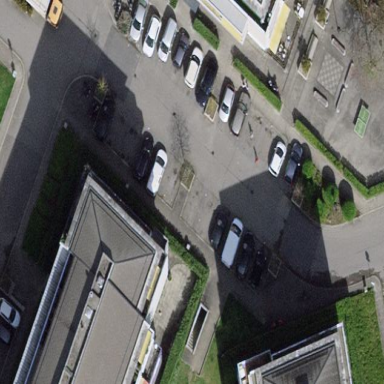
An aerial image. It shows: Parking area with surface.